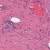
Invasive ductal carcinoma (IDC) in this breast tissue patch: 0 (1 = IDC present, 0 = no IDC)